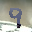
Label: 9